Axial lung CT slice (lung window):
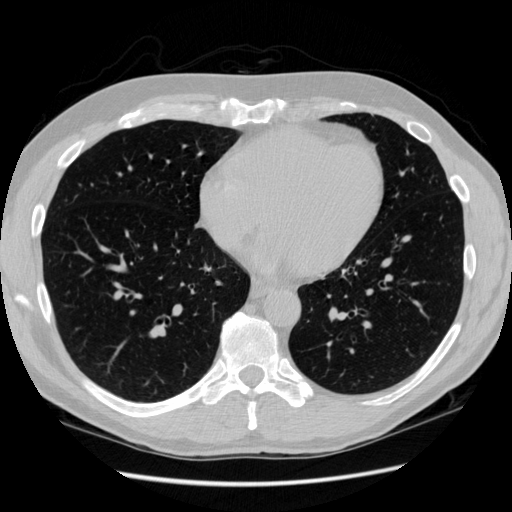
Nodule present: no